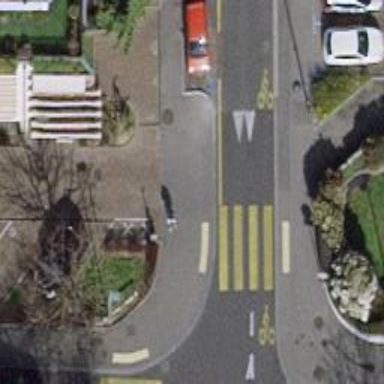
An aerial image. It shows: Residential road with traffic-calming table and opposite cycleway.